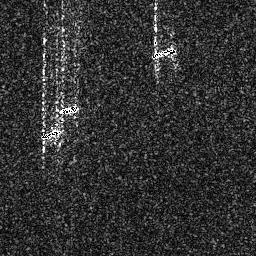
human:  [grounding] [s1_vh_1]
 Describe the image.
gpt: In the satellite image, there is  <ref>2 small ship </ref> <box>[[21, 39, 31, 44, 0], [14, 49, 24, 54, 0]]</box> located at left,  <ref>1 small ship </ref> <box>[[57, 17, 69, 23, 0]]</box> located at top.